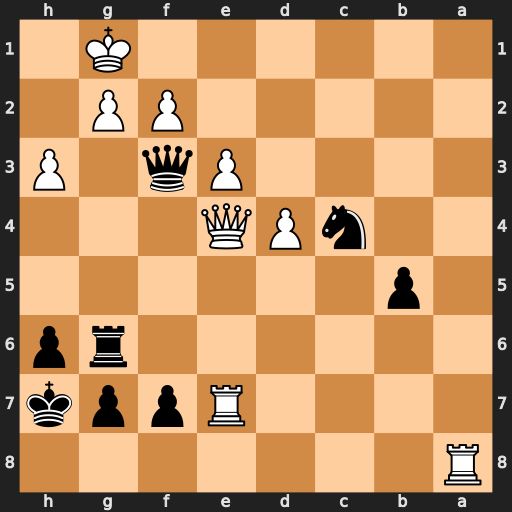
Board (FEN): R7/4Rppk/6rp/1p6/2nPQ3/4Pq1P/5PP1/6K1
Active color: b
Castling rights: -
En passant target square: -
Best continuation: Qd1+ Kh2 Nd2